Question: I have two tables: accessories and orders.
[accessories.category] contains a list of categories, i.e Red, Green, Blue ...
The orders table contains a list of past orders.
I want to select:
'''
10 records from [accessories.category] WHERE category = 'Red' AND
10 records from [accessories.category] WHERE category = 'Green' AND
10 records from [accessories.category] WHERE category = 'Blue'
'''
I also want to reference the orders table joining [accessories.catno] where it equals [orders.catno], show only products where [accessories.stocklevel] >0 and order the recordset by COUNT(orders.sold) DESC (show bestselling items first).
Because I wanted a set number of records from each category, I decided that a UNION ALL query would be suitable, and indeed it does work.
The problem is that it is not fast enough to put into production as it takes 0.3 seconds to execute on my development box.
If I remove the "ORDER BY sold DESC", the query takes just 0.0236 seconds, which is acceptable. The problem is that I can't lose the ORDER BY.
BTW: I have indexed all the fields I need to. Here is the query:
'''
(SELECT
accessories.catno,
accessories.category,
accessories.header,
accessories.description,
accessories.specialoffer,
accessories.picture,
accessories.unit,
accessories.addinfo,
accessories.post,
accessories.price,
accessories.vat,
accessories.soundclip,
COUNT(orders.catno) AS sold
FROM
accessories, orders
WHERE
orders.catno = accessories.catno
AND
accessories.category = 'Red'
AND accessories.stocklevel > 0 AND
accessories.category = 'Red'
GROUP BY catno
ORDER BY sold DESC
LIMIT 10)
UNION ALL
(SELECT
accessories.catno,
accessories.category,
accessories.header,
accessories.description,
accessories.specialoffer,
accessories.picture,
accessories.unit,
accessories.addinfo,
accessories.post,
accessories.price,
accessories.vat,
accessories.soundclip,
COUNT(orders.catno) AS sold
FROM
accessories, orders
WHERE
orders.catno = accessories.catno
AND
accessories.category = 'Green'
AND accessories.stocklevel > 0 AND
accessories.category = 'Green'
GROUP BY catno
ORDER BY sold DESC
LIMIT 10)
UNION ALL
(SELECT
accessories.catno,
accessories.category,
accessories.header,
accessories.description,
accessories.specialoffer,
accessories.picture,
accessories.unit,
accessories.addinfo,
accessories.post,
accessories.price,
accessories.vat,
accessories.soundclip,
COUNT(orders.catno) AS sold
FROM
accessories, orders
WHERE
orders.catno = accessories.catno
AND
accessories.category = 'Blue'
AND accessories.stocklevel > 0 AND
accessories.category = 'Blue'
GROUP BY catno
ORDER BY sold DESC
LIMIT 10)
'''
Not sure if I am asking too much in this query or whether I need to re-think.
Any ideas?
Have added the output from EXPLAIN.

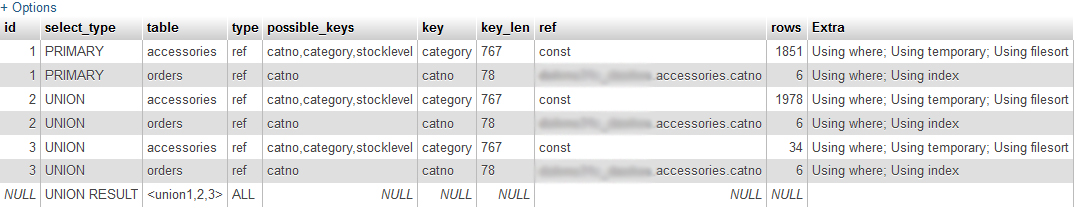
Answer: As Alex suggests, you could make sold a column and keep it up to date with triggers. Or you could run your query periodically (hourly? every 5 minutes? every 1 minute?) and save the results in another table (or better yet, cache the html I am guessing you are generating from it and avoid the query altogether).